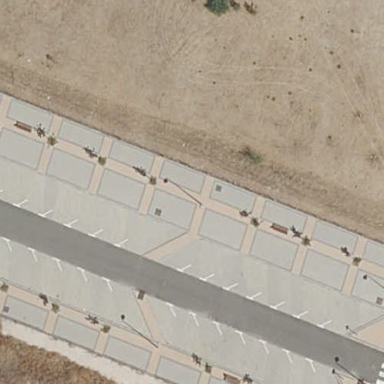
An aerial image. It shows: Parking area with asphalt surface.